Question: I want to achieve same functionality as StackOverflow has for adding tags on posting new Question.
Here spans are added dynamically using input field next to it.
For example:
'''
<div>
<div id="multiple-span">
<span>Item 1<span>
<span>Item 2<span>
...
<span>Item n<span>
</div>
<div id="input-auto-fit">
<input type="text">
</div>
</div>
'''
How to achieve it using css?

I tried with 'display:table-cell' for both inner 'div' but 'input' field is not auto-fit in outer div.
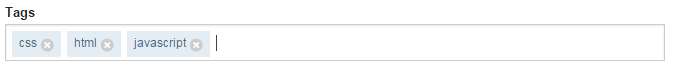
Answer: I would use table and table-cell too, with some tweaks as follows.
'''
#outer-box {
display: table;
width: 100%;
white-space: nowrap;
}
#multiple-span, #input-auto-fit {
display: table-cell;
}
#multiple-span span {
background: gold;
padding: 4px;
}
#input-auto-fit {
width: 100%;
padding-left: 4px;
}
#input-auto-fit input {
width: 100%;
box-sizing: border-box;
}
'''
'''
<div id="outer-box">
<div id="multiple-span">
<span>Item 1</span>
<span>Item 2</span>
<span>Item n</span>
</div>
<div id="input-auto-fit">
<input type="text"/>
</div>
</div>
'''